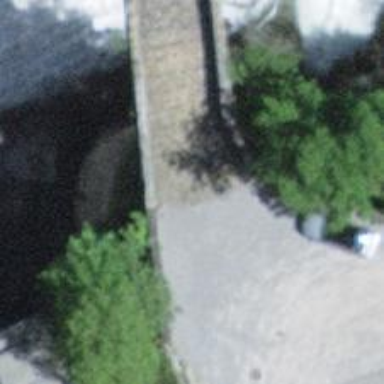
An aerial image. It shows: Footway on bridge.